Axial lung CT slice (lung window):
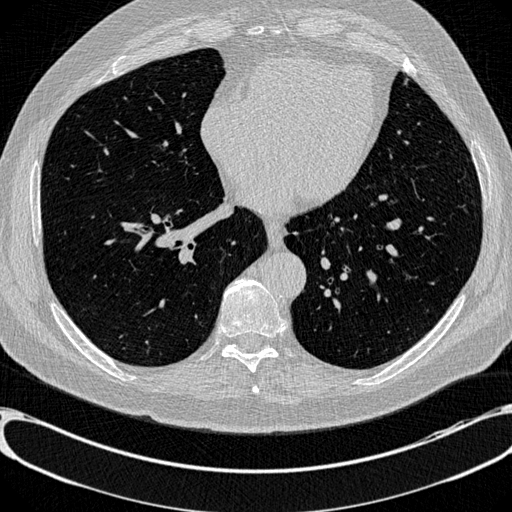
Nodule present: no